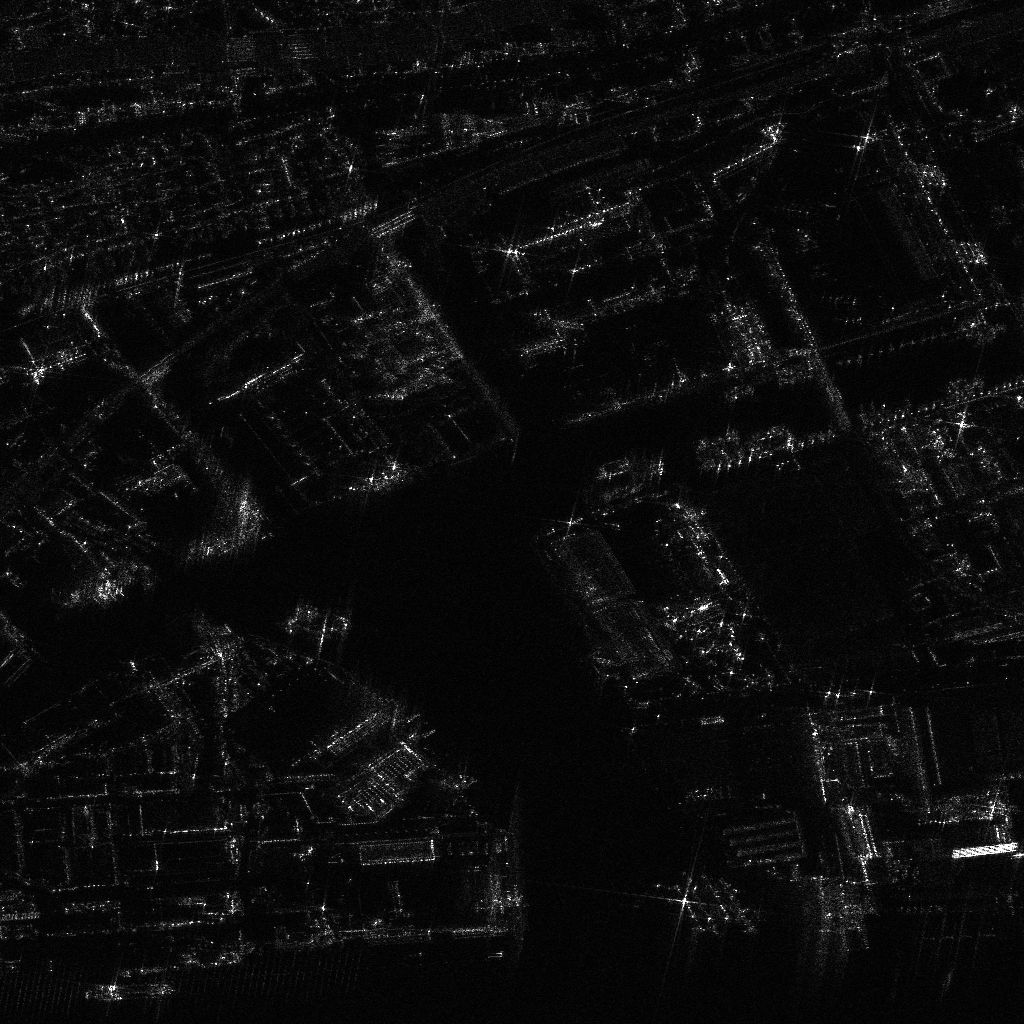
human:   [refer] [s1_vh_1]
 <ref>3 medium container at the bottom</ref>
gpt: <box>[[63, 88, 70, 89, 55], [66, 86, 72, 88, 55], [64, 87, 71, 88, 55]]</box>

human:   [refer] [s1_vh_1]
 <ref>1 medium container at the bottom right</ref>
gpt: <box>[[68, 86, 75, 88, 55]]</box>